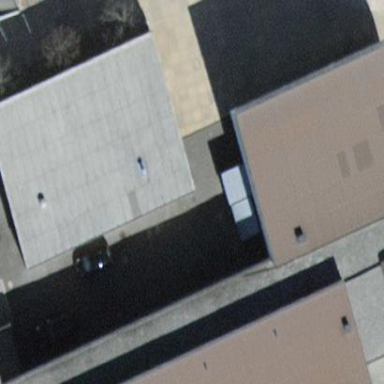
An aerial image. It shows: School building.